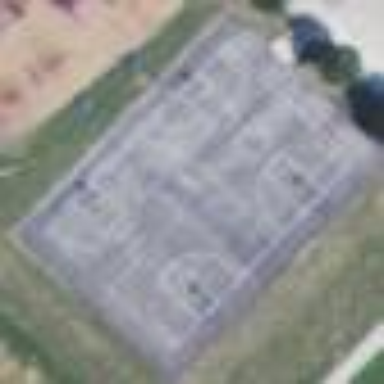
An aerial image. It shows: Basketball court on pitch.